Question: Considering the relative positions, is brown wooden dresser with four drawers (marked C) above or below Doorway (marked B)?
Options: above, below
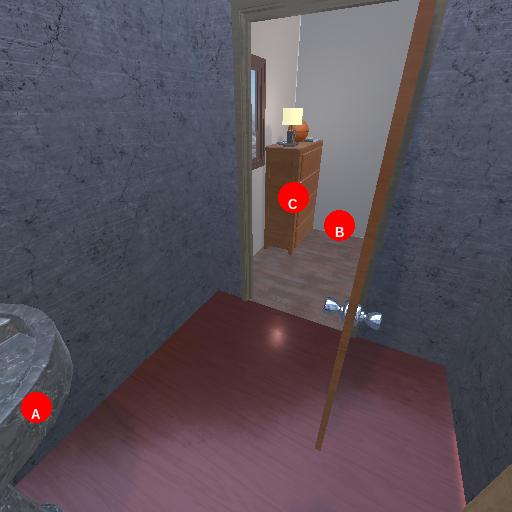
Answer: above